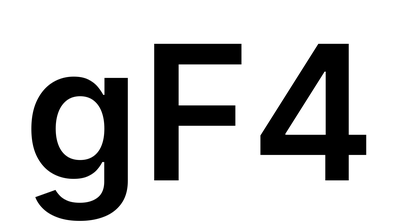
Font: Inter_SemiBold